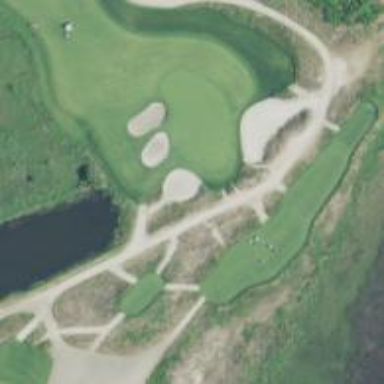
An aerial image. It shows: Path for both road and golf.